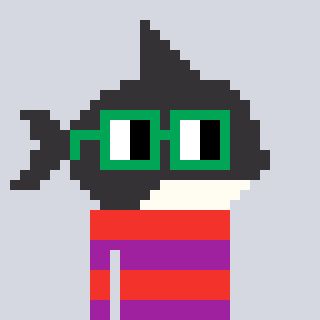
a pixel art character with square green glasses, a orca-shaped head and a magenta-colored body on a cool background